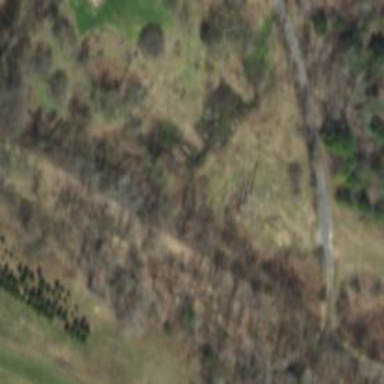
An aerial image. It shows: Abandoned railway.